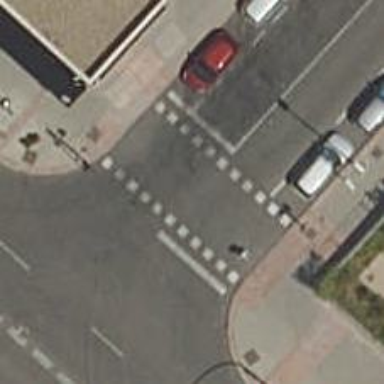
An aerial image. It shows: Pedestrian crossing with zebra markings on footway.